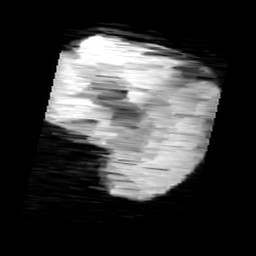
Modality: minIP
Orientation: sagittal
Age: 11
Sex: male
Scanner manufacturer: siemens
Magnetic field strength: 3 T
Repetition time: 0.027 s
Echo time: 0.02 s